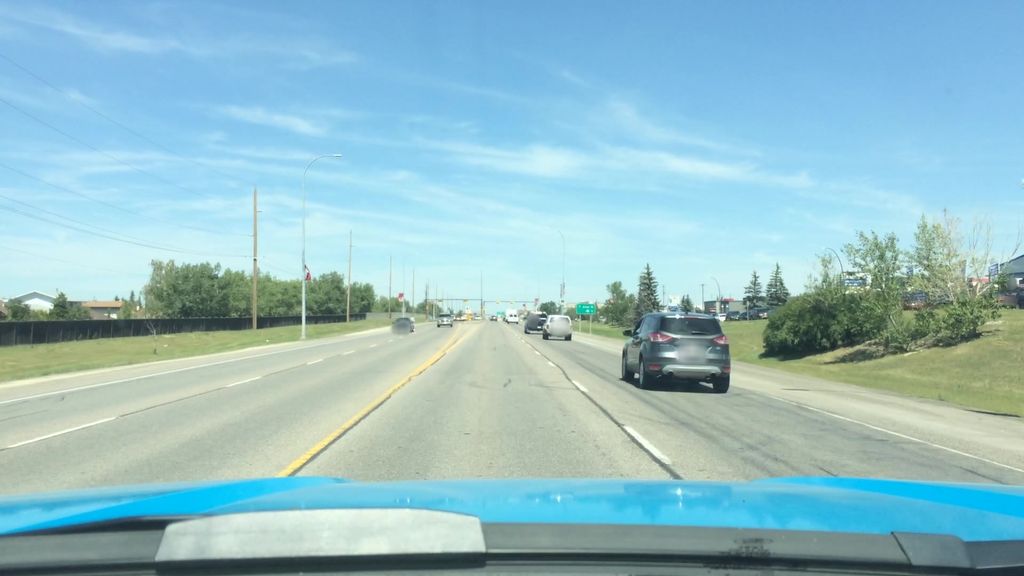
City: calgary